Question: I'm using <URL> and i need to show an arrow tip on bottom center of 'jQuery Dialog' like below.

How can i do this ?
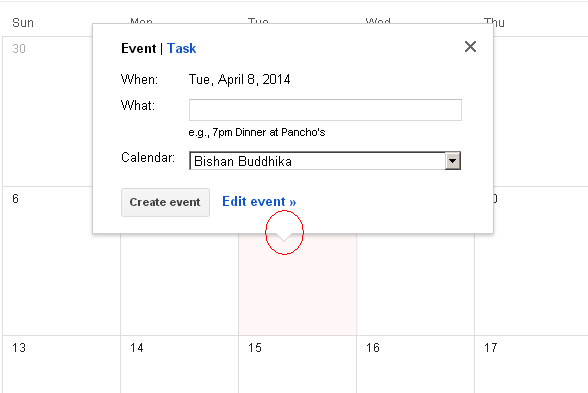
Answer: One idea is to use the '::after' and '::before' pseudo-elements to place 2 CSS triangles (see <URL>.
'''
.ui-resizable-handle.ui-resizable-s::before, .ui-resizable-handle.ui-resizable-s::after {
content: "";
width: 0;
height: 0;
position: absolute;
left: 150px;
border-style: solid;
border-width: 10px;
}
.ui-resizable-handle.ui-resizable-s::before {
border-color: #aaa transparent transparent transparent;
top: 2px;
}
.ui-resizable-handle.ui-resizable-s::after {
border-color: #fff transparent transparent transparent;
top: 1px;
}
.ui-dialog {
overflow:visible;
}
'''
This is similar to how it is done in Google Calendar, but instead Google use 2 x '<div>'